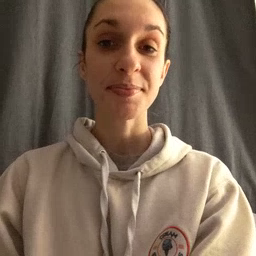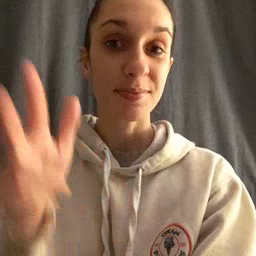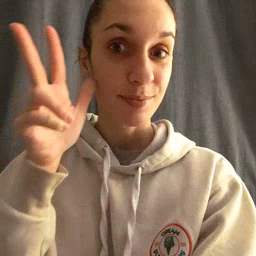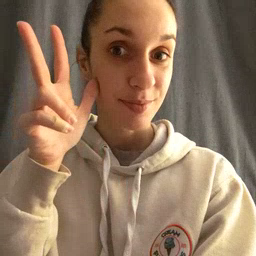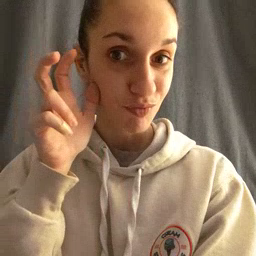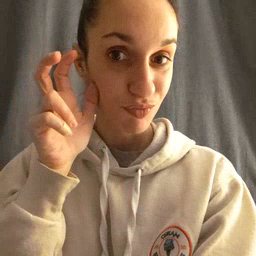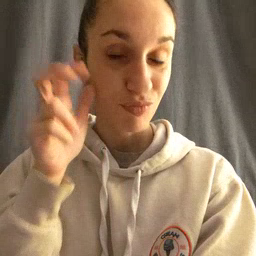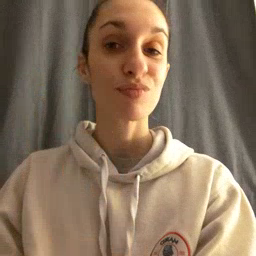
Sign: hear